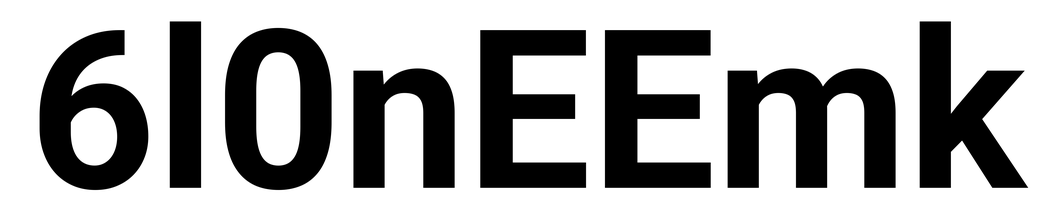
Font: Roboto_Bold